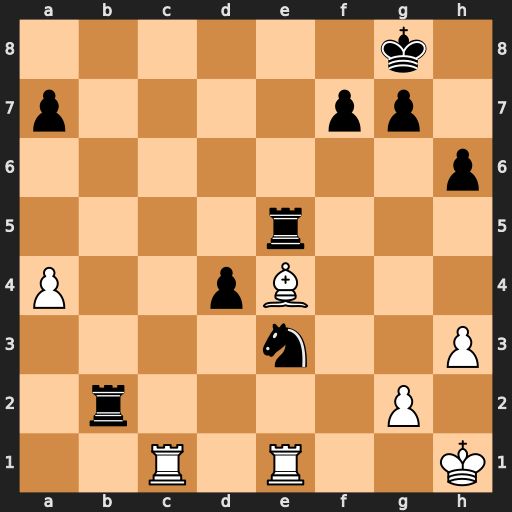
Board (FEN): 6k1/p4pp1/7p/4r3/P2pB3/4n2P/1r4P1/2R1R2K
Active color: w
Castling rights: -
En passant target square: -
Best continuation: Rc8+ Re8 Rxe8#